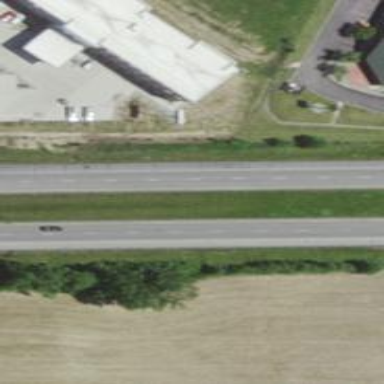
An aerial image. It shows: Asphalt trunk highway which is also expressway.